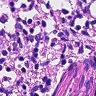
Metastatic tissue present: no